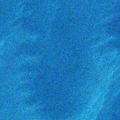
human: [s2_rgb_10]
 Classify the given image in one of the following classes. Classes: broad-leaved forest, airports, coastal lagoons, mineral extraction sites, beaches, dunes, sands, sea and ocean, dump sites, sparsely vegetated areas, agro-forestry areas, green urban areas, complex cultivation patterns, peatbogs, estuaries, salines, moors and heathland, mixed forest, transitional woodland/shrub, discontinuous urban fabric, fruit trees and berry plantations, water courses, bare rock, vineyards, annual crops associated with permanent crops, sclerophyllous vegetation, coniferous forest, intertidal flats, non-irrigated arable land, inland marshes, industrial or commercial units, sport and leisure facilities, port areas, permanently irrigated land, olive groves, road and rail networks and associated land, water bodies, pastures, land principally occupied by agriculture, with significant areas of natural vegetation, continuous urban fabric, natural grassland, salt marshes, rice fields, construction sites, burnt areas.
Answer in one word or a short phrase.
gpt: sea and ocean